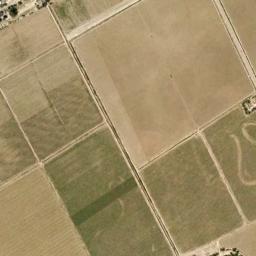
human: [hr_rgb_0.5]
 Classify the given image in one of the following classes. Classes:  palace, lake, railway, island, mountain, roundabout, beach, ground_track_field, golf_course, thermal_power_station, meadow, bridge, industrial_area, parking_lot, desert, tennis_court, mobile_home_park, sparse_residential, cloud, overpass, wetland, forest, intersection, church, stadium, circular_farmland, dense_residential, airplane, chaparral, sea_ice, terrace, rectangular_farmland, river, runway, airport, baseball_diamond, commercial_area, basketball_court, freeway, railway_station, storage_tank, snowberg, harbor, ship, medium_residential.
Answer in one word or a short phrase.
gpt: rectangular_farmland